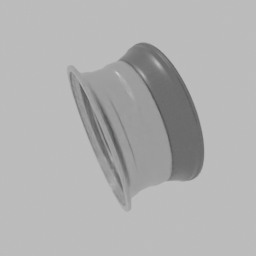
Label: mechanical